Question: What is the reading of the measurement in the image?
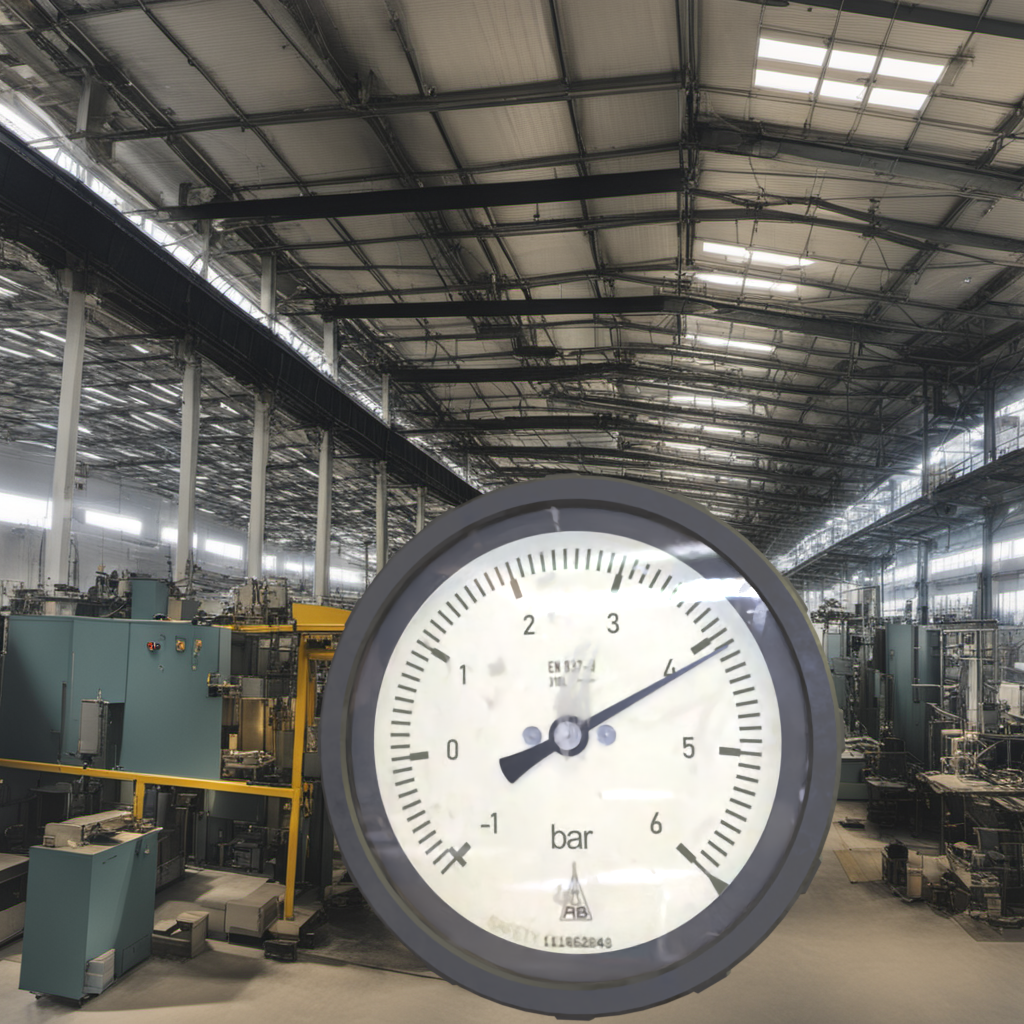
Answer: The result is 4.12
Question: What is the range of the measurement shown in the image?
Answer: The range is from -1 to 6
Question: What is the minimum and maximum reading range of this measurement?
Answer: The minimum value is -1 and the maximum value is 6